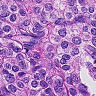
Metastatic tissue present: yes